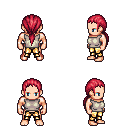
a pixel art fantasy rpg character, male body template, human, light skin, white sleeveless shirt, gold greaves, ruby red ponytail hairstyle, four views (front, back, left, right), 2x2 character sprite sheet, small pixel art, hard edges, no anti-aliasing